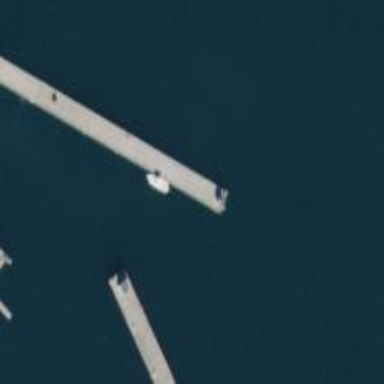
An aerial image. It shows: Breakwater structure.